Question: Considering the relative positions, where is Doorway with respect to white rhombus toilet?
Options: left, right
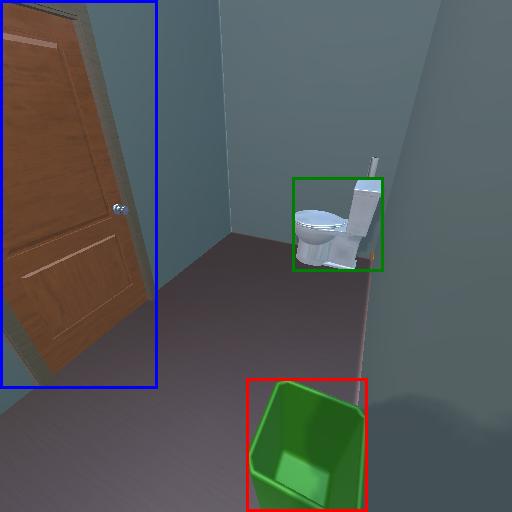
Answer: left